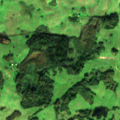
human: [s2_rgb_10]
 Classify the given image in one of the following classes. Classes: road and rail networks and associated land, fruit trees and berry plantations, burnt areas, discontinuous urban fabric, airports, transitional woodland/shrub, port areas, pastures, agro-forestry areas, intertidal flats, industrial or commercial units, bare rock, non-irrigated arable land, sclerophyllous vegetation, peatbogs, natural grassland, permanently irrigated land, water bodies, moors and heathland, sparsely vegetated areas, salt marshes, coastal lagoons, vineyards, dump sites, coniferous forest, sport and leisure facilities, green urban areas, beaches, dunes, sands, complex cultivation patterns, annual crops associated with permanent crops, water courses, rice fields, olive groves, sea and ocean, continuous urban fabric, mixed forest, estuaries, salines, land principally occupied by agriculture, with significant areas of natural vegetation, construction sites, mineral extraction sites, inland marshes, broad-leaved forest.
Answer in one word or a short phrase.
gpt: pastures, complex cultivation patterns, land principally occupied by agriculture, with significant areas of natural vegetation, mixed forest